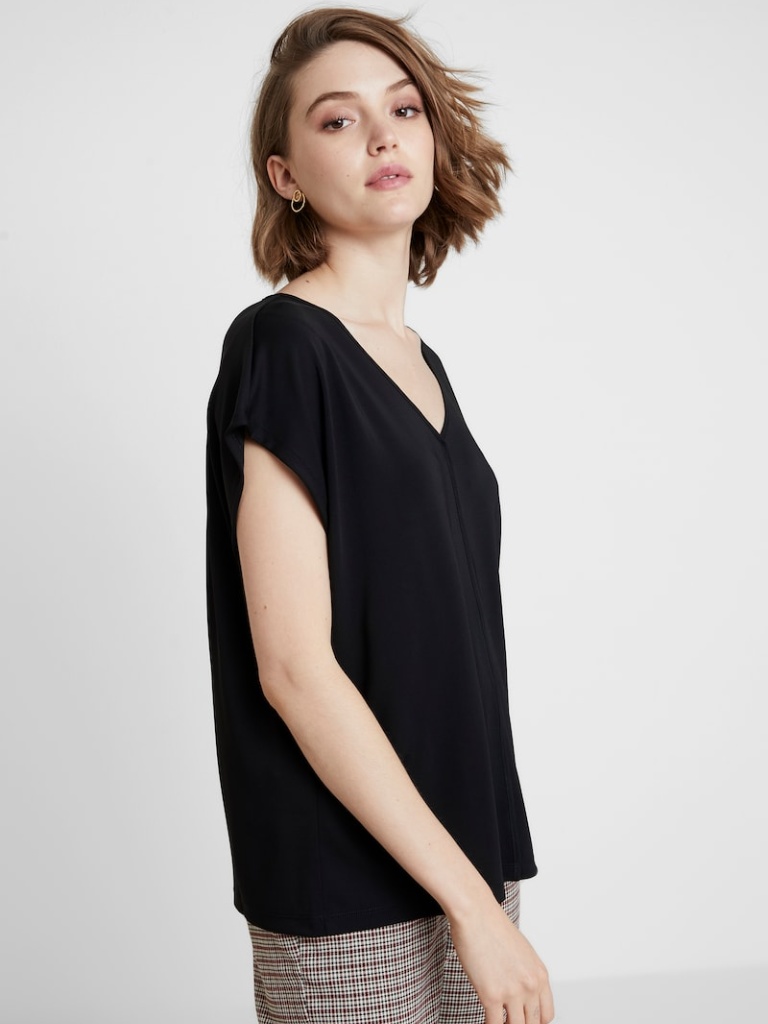
jersey relaxed short sleeve hip length Untucked v-neck blouse